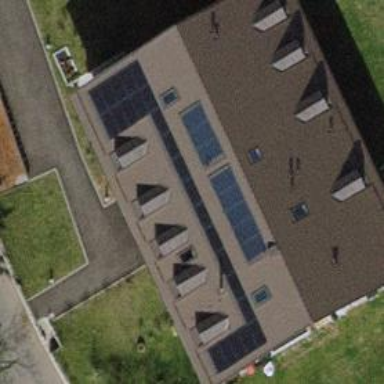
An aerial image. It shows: Gabled building.